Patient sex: F
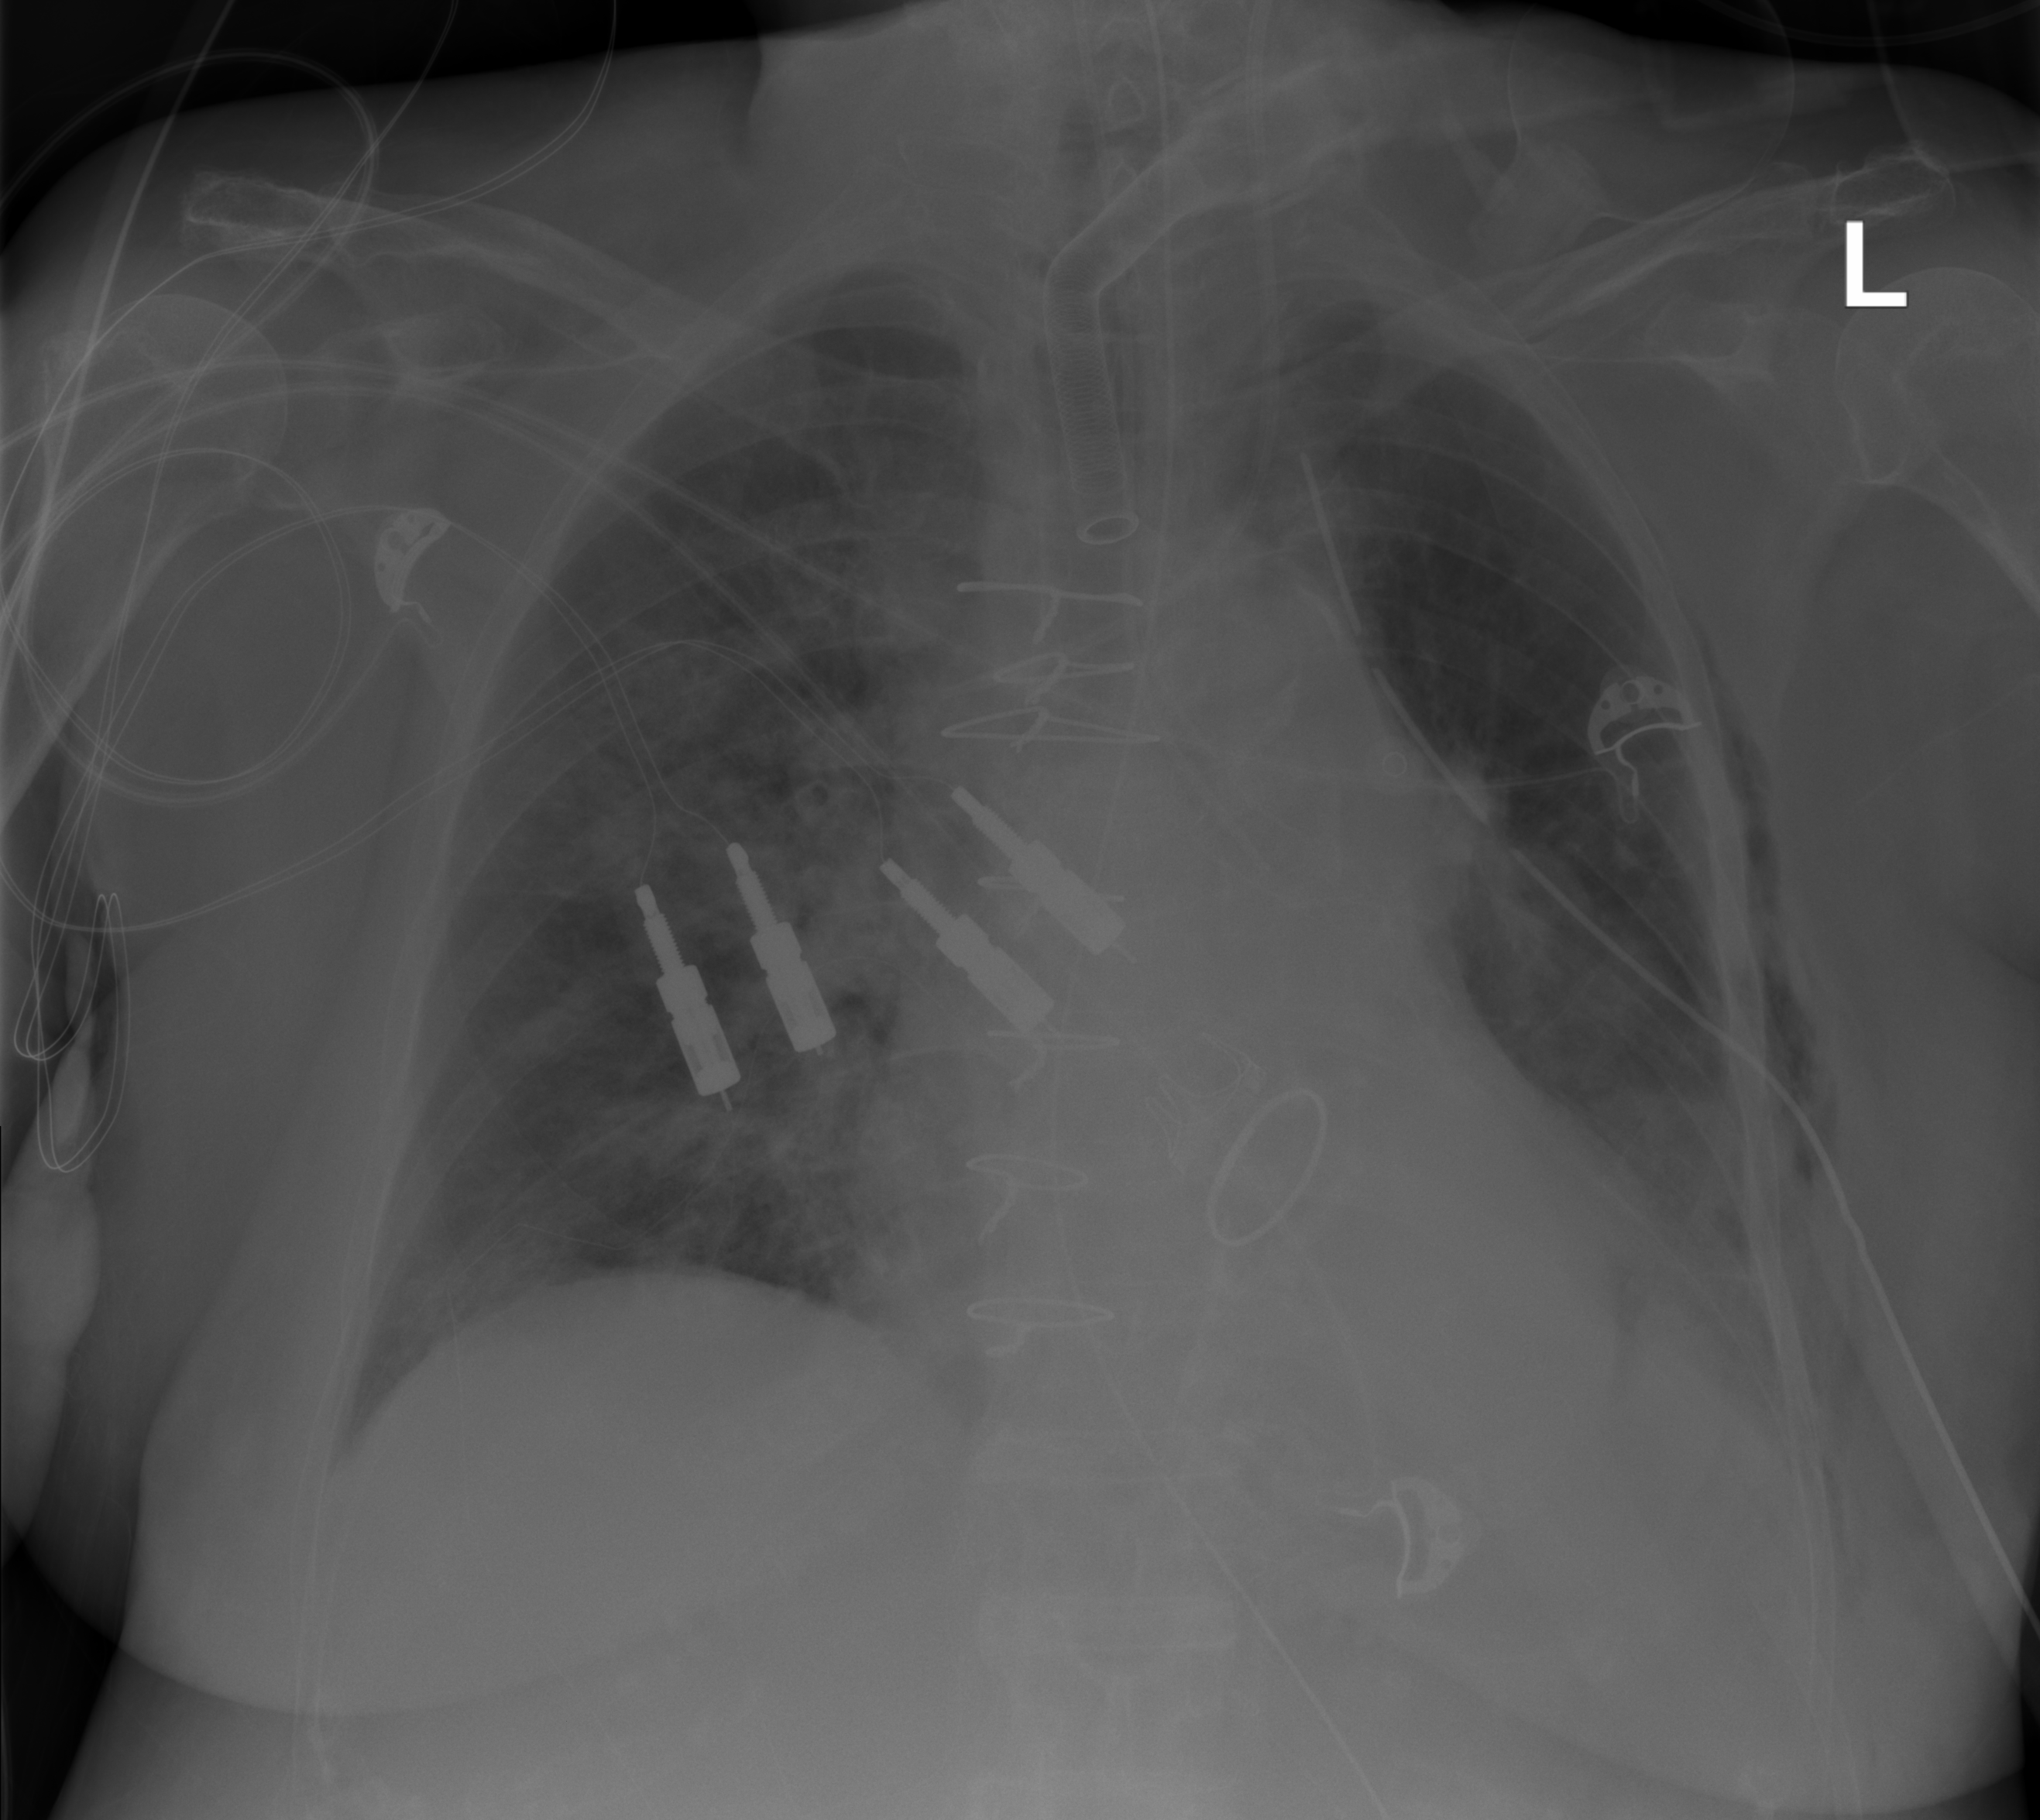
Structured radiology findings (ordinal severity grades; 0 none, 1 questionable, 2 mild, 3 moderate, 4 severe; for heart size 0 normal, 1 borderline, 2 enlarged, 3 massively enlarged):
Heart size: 2
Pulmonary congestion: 3
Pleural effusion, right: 0
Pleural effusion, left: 1
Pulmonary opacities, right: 2
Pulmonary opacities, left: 2
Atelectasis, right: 2
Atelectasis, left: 2